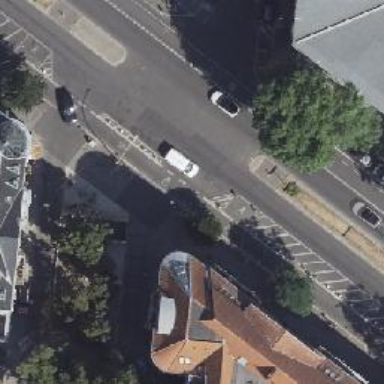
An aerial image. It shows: Asphalt cycleway with designated lane for cyclists.